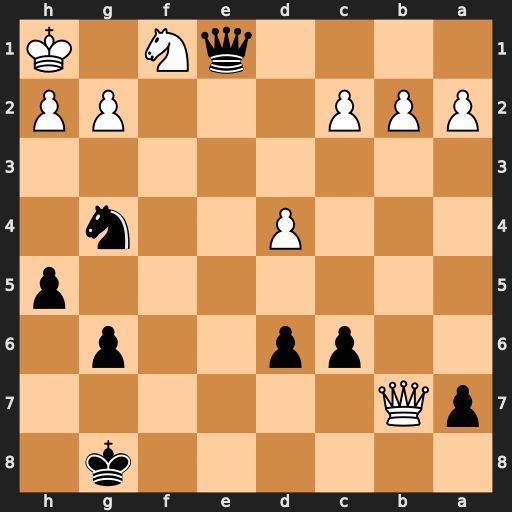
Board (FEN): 6k1/pQ6/2pp2p1/7p/3P2n1/8/PPP3PP/4qN1K
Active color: b
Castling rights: -
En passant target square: -
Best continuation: Qxf1#